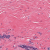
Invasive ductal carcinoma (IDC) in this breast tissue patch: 0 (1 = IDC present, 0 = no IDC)